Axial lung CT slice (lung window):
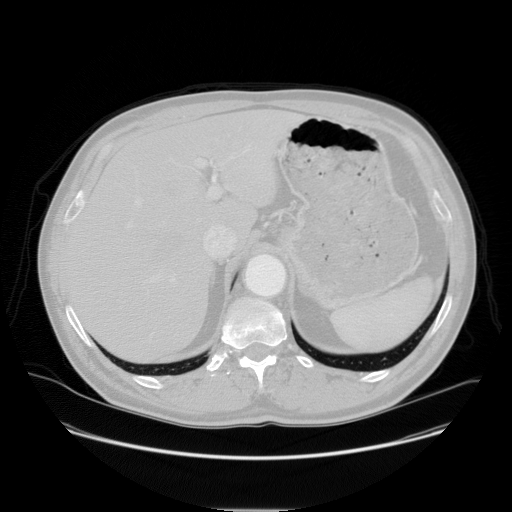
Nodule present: no